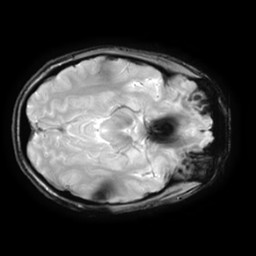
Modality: T2starw
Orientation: axial
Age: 30
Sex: female
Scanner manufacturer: ge
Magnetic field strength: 3 T
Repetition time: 0.65 s
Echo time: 0.02 s